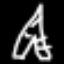
Label: The Eiffel Tower